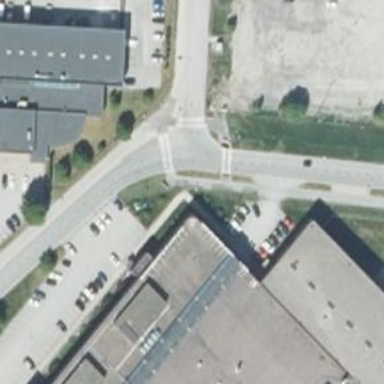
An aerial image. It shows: Marked road crossing.